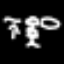
Label: angel